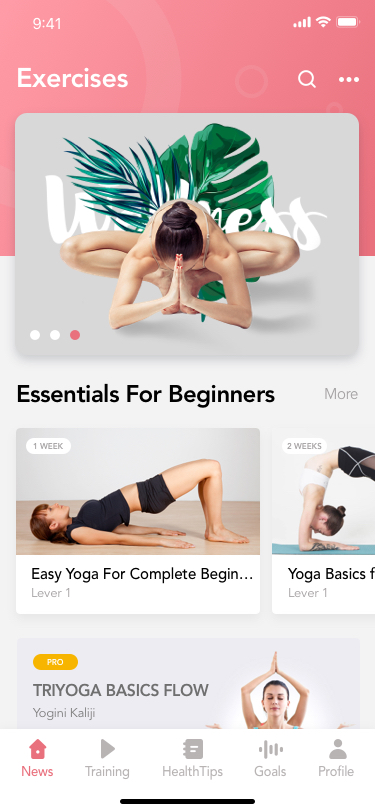
Text in this UI design:
Easy Yoga For Complete Begin…
Lever 1
1 WEEK
Yoga Basics for B
Lever 1
2 WEEKS
Essentials For Beginners
More
Exercises
TRIYOGA BASICS FLOW
Yogini Kaliji
PRO
Lever 2
News
Training
HealthTips
Goals
Profile